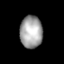
Tissue: lung
Cell type: Epithelial cells
Senescence score: 0.2192
Nuclear area (px): 712
Mean DAPI intensity: 162.61